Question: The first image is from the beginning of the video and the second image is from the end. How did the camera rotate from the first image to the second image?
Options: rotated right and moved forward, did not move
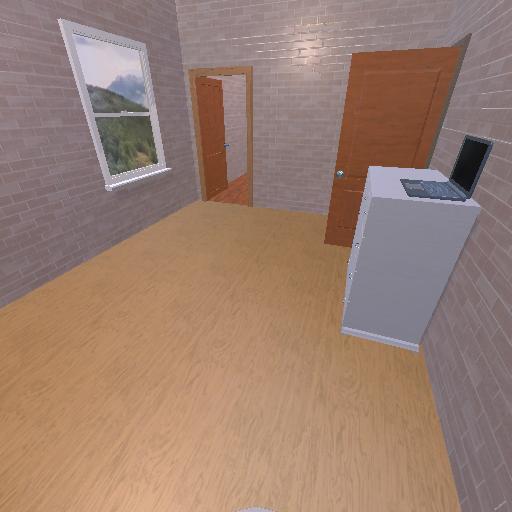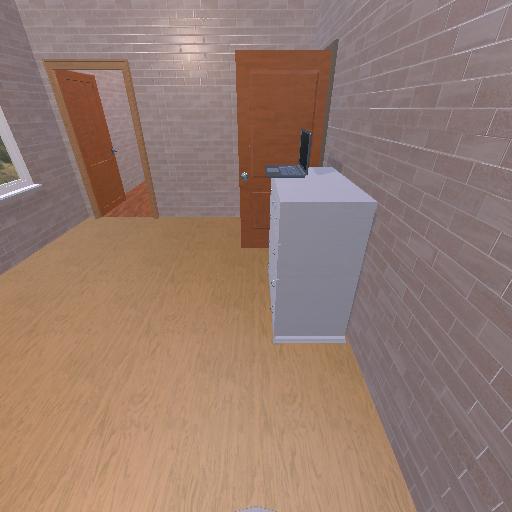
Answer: rotated right and moved forward